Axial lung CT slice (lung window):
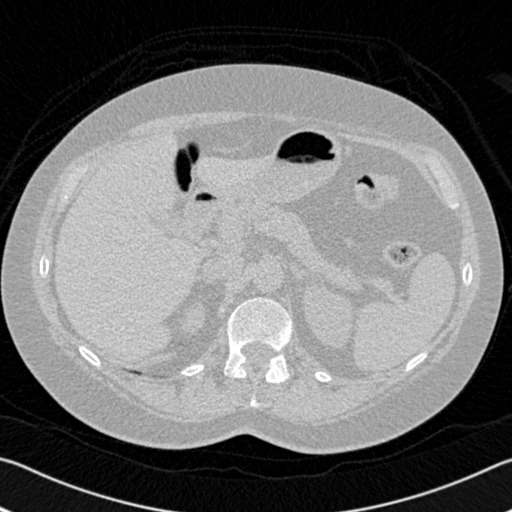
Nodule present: no